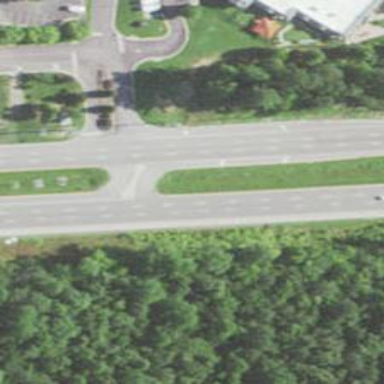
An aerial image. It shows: Trunk link highway.